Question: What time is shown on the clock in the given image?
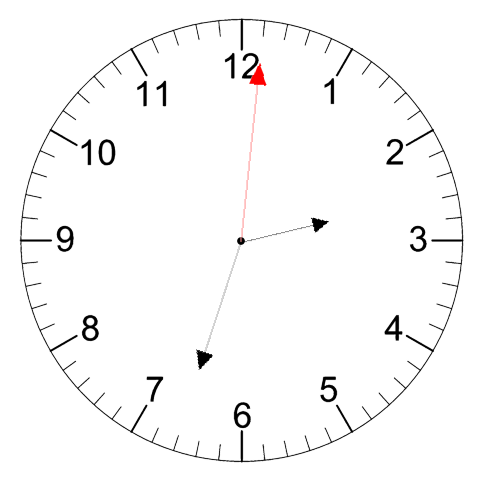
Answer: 02:33:01